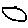
Label: car